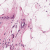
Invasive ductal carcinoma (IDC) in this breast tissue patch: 0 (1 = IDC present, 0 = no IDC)